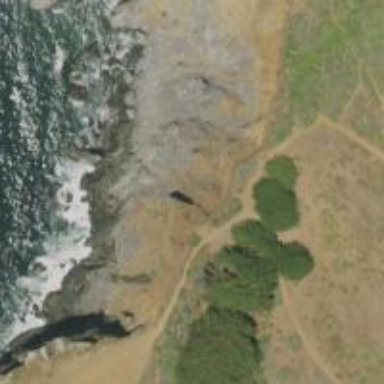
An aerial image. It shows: Cliff in nature.